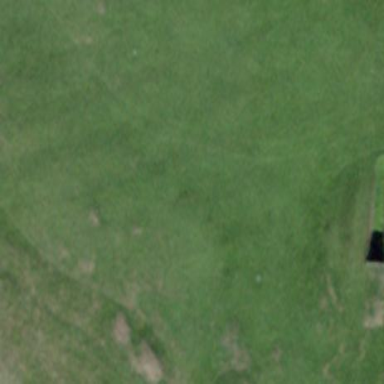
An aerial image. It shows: Grassy area designated as golf fairway.